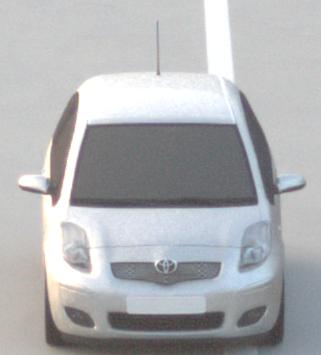
Make: Toyota
Model: Yaris 1.0
Detailed model: Yaris (XP13)
Model produced from: 2011/10
Model produced until: 2014/08
Doors: 3
Color: white
Road condition: dry road
Daytime: sunrise or sunset
Contrast: low contrast